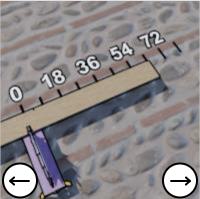
Task: length
Answer: 63
First scale value: 18.0